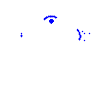
Particle: kaon